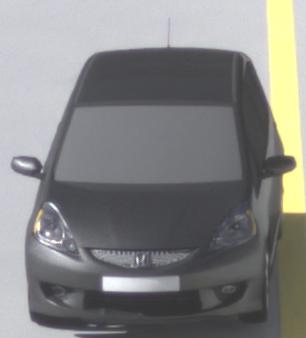
Make: Honda
Model: Jazz 1.2
Detailed model: Jazz (III) (11/08 - 04/11)
Model produced from: 2008/11
Model produced until: 2010/10
Doors: 5
Color: gray
Road condition: dry road
Daytime: morning or afternoon
Contrast: high contrast